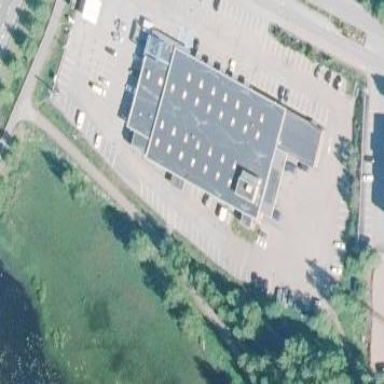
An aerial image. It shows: Supermarket building.